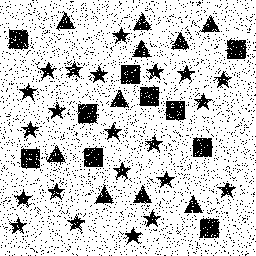
Squares: 10
Triangles: 10
Stars: 22
Total shapes: 42